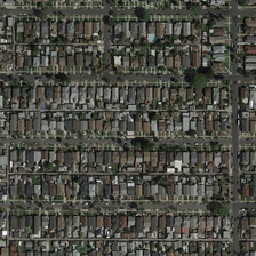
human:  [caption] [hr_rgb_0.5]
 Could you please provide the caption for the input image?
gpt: There are four crossroads in the dense business district

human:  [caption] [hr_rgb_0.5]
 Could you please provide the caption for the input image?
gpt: There are several crossroads in the business district.

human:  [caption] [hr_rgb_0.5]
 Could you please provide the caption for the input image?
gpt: There are four intersections in the dense shopping district

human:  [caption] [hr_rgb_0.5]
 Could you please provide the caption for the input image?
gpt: The crowded commercial district has four intersections

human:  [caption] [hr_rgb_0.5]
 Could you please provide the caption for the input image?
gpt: There are four intersections in the dense business district